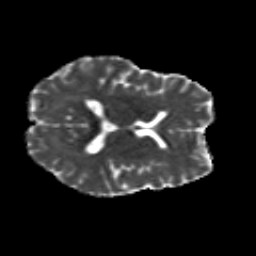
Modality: MD
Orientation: axial
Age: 32
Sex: male
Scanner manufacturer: siemens
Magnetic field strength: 3 T
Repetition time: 8.8 s
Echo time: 0.085 s